Field crop: maize
Growth stage: 2
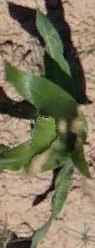
Species: maize